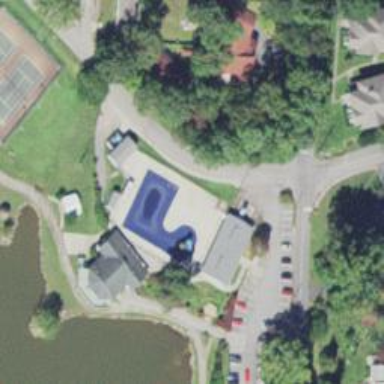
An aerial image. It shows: Sports centre dedicated to swimming activities.